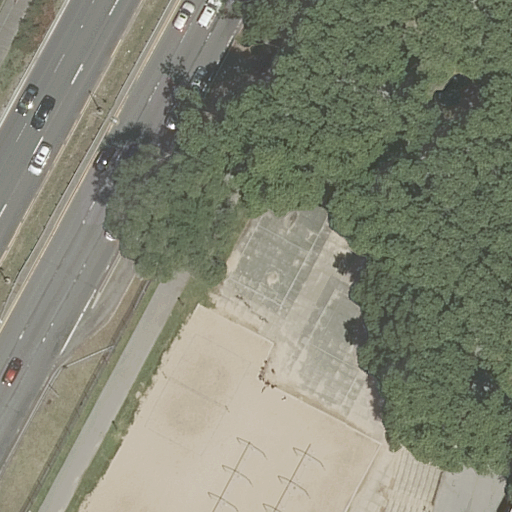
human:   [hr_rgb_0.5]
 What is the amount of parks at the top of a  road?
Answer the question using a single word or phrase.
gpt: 0